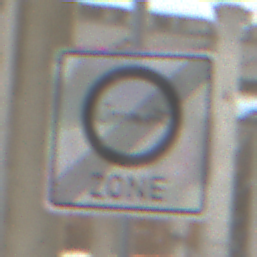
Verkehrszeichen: EndeUmweltzone
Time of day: MorningAfternoon
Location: Roofed (Suburban)
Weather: PartlyCloudy
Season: Winter
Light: Natural